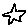
Label: star